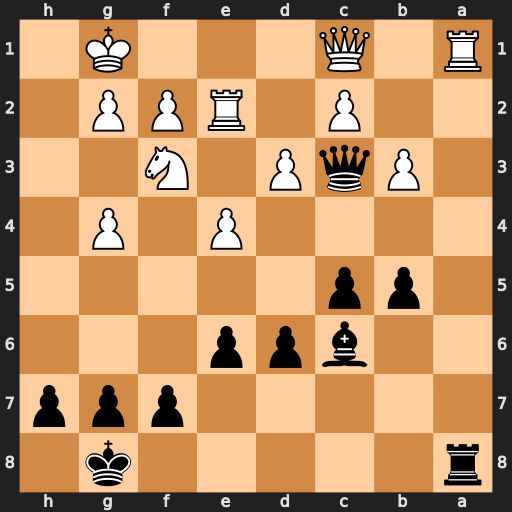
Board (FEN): r5k1/5ppp/2bpp3/1pp5/4P1P1/1PqP1N2/2P1RPP1/R1Q3K1
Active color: b
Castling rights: -
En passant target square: -
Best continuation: Rxa1 Qxa1 Qxa1+